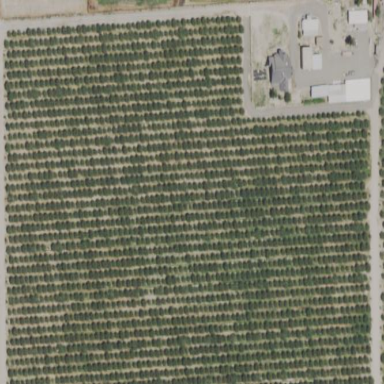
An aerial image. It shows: Orchard filled with persimmon trees.